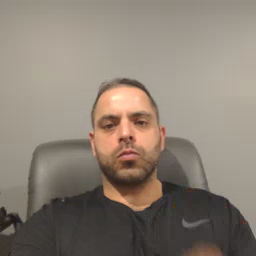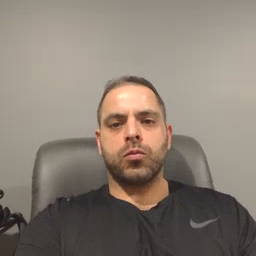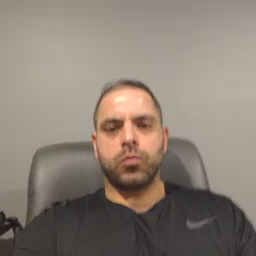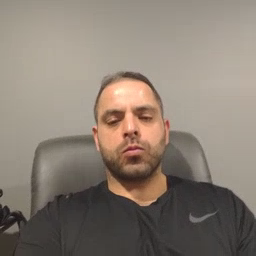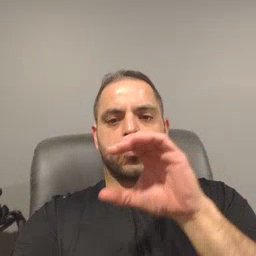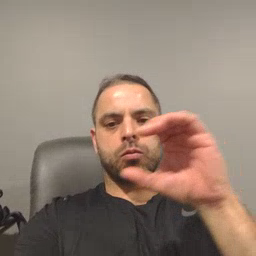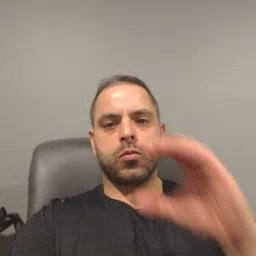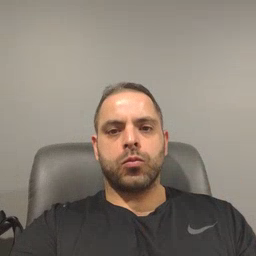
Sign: chocolate